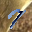
Label: 7